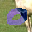
Label: 0